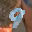
Label: 9